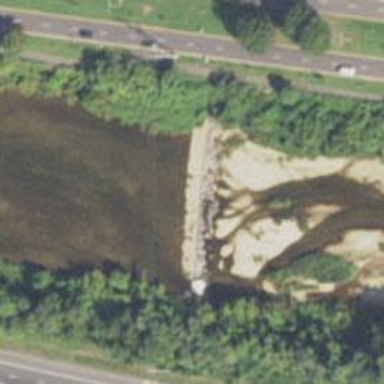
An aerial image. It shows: Weir along the waterway.